Question: How to build 'ActionBar' with collapsible search view with single action item visible, when search view is expanded? To be more descriptive, this is what I need:

Note that there are other menu items and 'android:uiOptions="splitActionBarWhenNarrow"' is defined in 'AndroidManifest.xml'.
I tried to set up custom search item layout:
> menu.xml
'''
<item
android:id="@+id/menu_search"
android:actionLayout="@layout/actionbar_search"
android:icon="@drawable/action_search"
android:showAsAction="always|collapseActionView"
android:title="@string/search" />
'''
> actionbar_search.xml
'''
<?xml version="1.0" encoding="utf-8"?>
<LinearLayout xmlns:android="http://schemas.android.com/apk/res/android"
android:layout_width="match_parent"
android:layout_height="match_parent"
android:gravity="right"
android:orientation="horizontal" >
<com.actionbarsherlock.widget.SearchView
android:id="@+id/search_view"
android:layout_width="wrap_content"
android:layout_height="match_parent"
android:iconifiedByDefault="false"
android:queryHint="@string/search_hint" />
<ImageButton
android:id="@+id/add_item"
android:layout_width="wrap_content"
android:layout_height="match_parent"
style="@style/Widget.Sherlock.ActionButton"
android:src="@drawable/content_new"/>
</LinearLayout>
'''
But by default search view takes all available width and button is not visible. I don't know how to force 'SearchView' to fill all available space between app icon and menu item. All I found is 'android:maxWidth' property, but this only allows to hardcoded dimension, and I'm looking for some more flexible solution. I tried also 'RelativeLayout' with 'android:layout_toRightOf="@id/search_view"' with no luck.
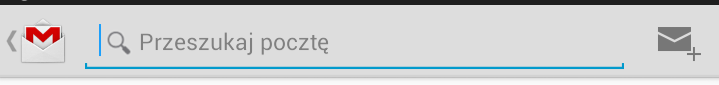
Answer: After considering the suggestions from comments, many googling and testing succeeded in obtaining the desired effect. I'm not proud of this solution but it works, it's not too complicated and should be enough for this case.
In resume what I did:
1. Placed SearchView with custom "add item" button in customView of ActionBar.
2. Removed collapseActionView and android:actionLayout from search item in menu.xml
3. Collapsing/expanding SearchView programmatically.
Some code to better understand what I did. Maybe this can be useful for someone.
> menu.xml
'''
<item
android:id="@+id/menu_search"
android:icon="@drawable/action_search"
android:showAsAction="always"
android:title="@string/search" />
// ... other menu items
'''
> actionbar_search.xml
'''
<LinearLayout xmlns:android="http://schemas.android.com/apk/res/android"
android:layout_width="match_parent"
android:layout_height="match_parent"
android:gravity="right"
android:orientation="horizontal">
<com.actionbarsherlock.widget.SearchView
android:id="@+id/search_view"
android:layout_width="wrap_content"
android:layout_height="match_parent"
android:iconifiedByDefault="false"
android:queryHint="@string/search_hint"
android:visibility="invisible" />
<ImageButton
android:id="@+id/add_item"
android:layout_width="wrap_content"
android:layout_height="match_parent"
style="@style/Widget.Sherlock.ActionButton"
android:src="@drawable/content_new"
android:title="@string/add_item" />
</LinearLayout>
'''
> MainActivity.java
'''
@Override
public void onCreate(Bundle savedInstanceState) {
// ...
actionBar.setCustomView(R.layout.actionbar_search);
actionBarCustomView = ab.getCustomView();
searchView = ((SearchView) actionBarCustomView.findViewById(R.id.search_view));
searchView.setOnCloseListener(new SearchView.OnCloseListener() {
@Override
public boolean onClose() {
searchView.setVisibility(View.INVISIBLE);
return false;
}
});
}
@Override
public boolean onOptionsItemSelected(MenuItem item) {
switch (item.getItemId()) {
// ...
case R.id.menu_search:
if (searchView.getVisibility() == View.VISIBLE) {
searchView.setIconified(true);
searchView.setVisibility(View.INVISIBLE);
} else {
searchView.setMaxWidth(abCustomView.getWidth() - addButton.getWidth());
searchView.setVisibility(View.VISIBLE);
searchView.setIconified(false);
}
break;
// ...
}
return true;
}
@Override
public void onBackPressed() {
if (searchView.getVisibility() == View.VISIBLE) {
searchView.setIconified(true);
searchView.setVisibility(View.INVISIBLE);
return;
}
// ...
}
'''